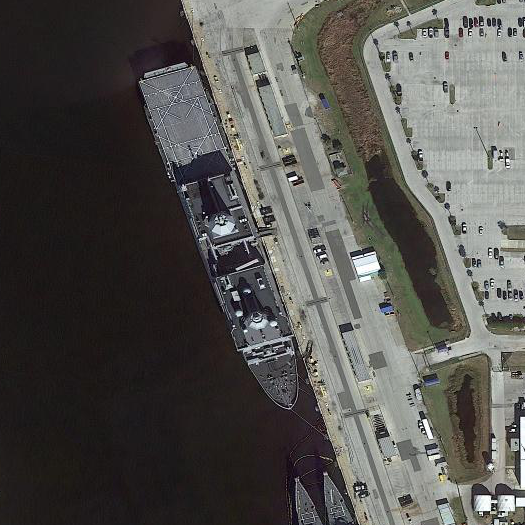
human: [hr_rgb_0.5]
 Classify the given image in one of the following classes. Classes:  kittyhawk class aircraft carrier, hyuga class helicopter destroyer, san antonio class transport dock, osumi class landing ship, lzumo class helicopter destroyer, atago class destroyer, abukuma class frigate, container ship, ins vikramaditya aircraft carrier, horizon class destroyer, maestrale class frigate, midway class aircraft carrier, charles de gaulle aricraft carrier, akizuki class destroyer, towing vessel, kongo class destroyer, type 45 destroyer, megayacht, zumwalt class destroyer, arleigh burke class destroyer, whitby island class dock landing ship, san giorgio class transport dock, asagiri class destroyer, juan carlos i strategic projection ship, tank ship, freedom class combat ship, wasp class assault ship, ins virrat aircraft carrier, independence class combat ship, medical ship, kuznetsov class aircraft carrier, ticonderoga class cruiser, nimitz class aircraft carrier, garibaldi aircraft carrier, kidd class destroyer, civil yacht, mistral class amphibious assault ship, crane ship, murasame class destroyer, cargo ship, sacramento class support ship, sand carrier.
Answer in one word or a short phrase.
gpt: San Antonio class transport dock